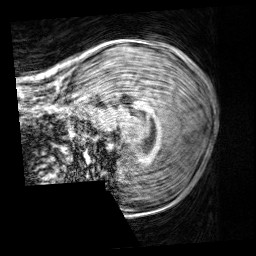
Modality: T1w
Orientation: sagittal
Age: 8
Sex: male
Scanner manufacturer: siemens
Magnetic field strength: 3 T
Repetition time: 1.65 s
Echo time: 0.00203 s